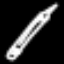
Label: pencil